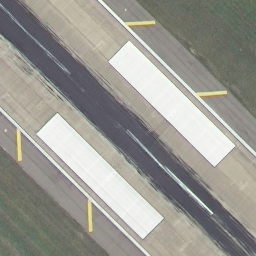
Label: runway